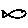
Label: fish